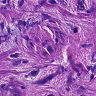
Metastatic tissue present: yes